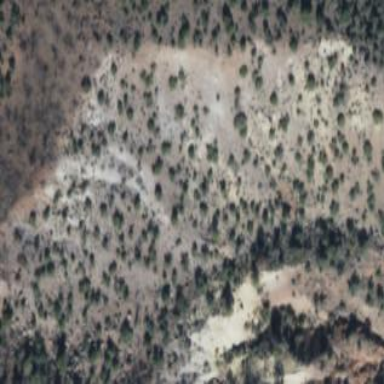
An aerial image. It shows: Patch of scrub vegetation.